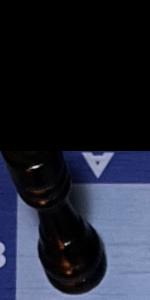
Label: Rook_Black